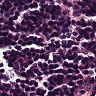
Metastatic tissue present: no